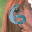
Label: 6